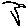
Label: bird